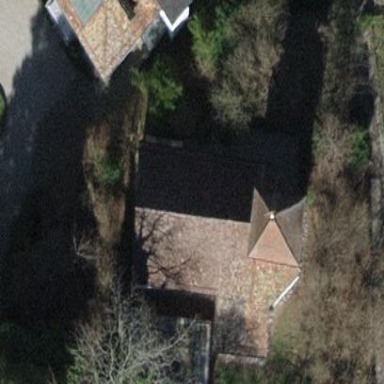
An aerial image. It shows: Chapel that serves as place of worship.